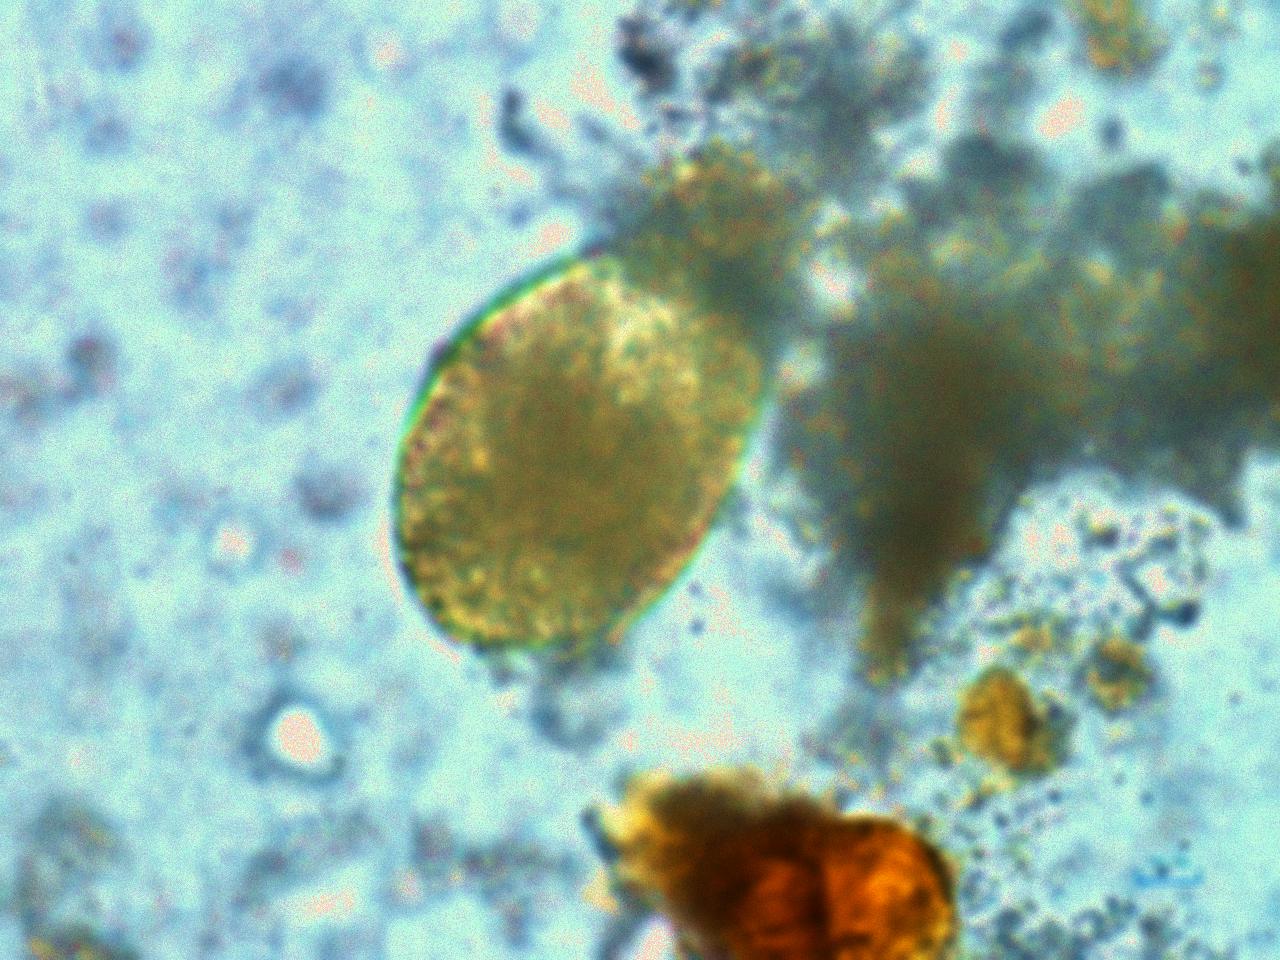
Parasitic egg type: Fasciolopsis buski